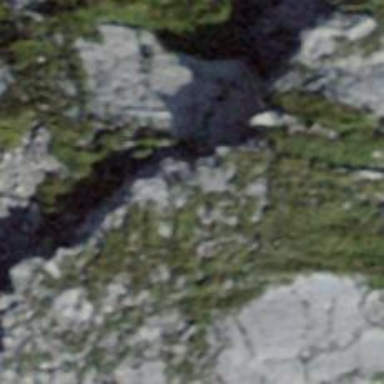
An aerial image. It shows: Natural cliff.